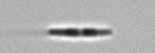
Label: pennate